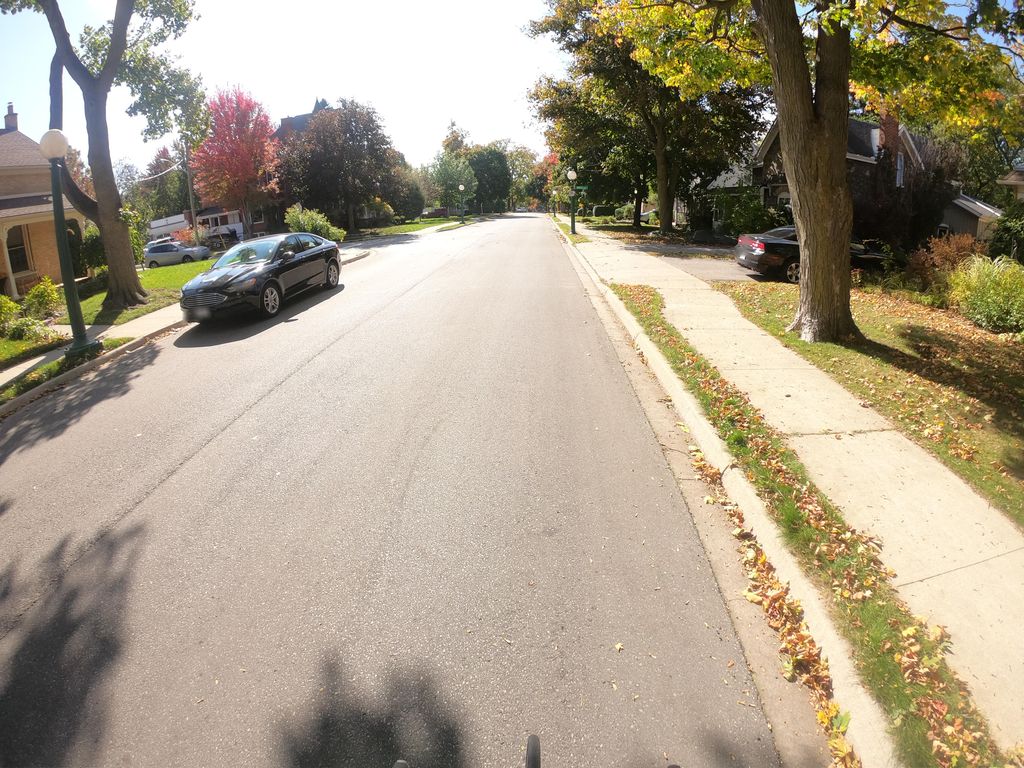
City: kitchener-waterloo